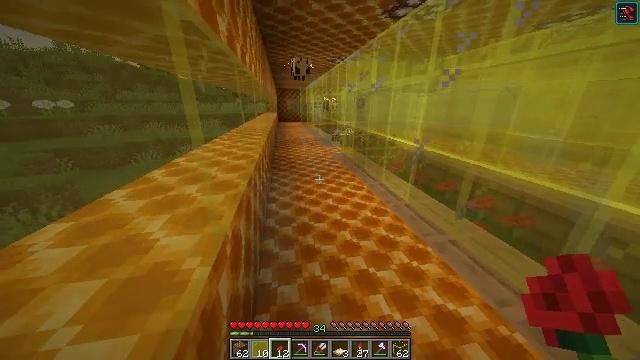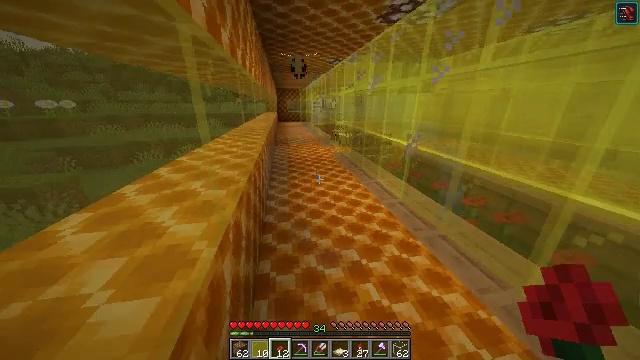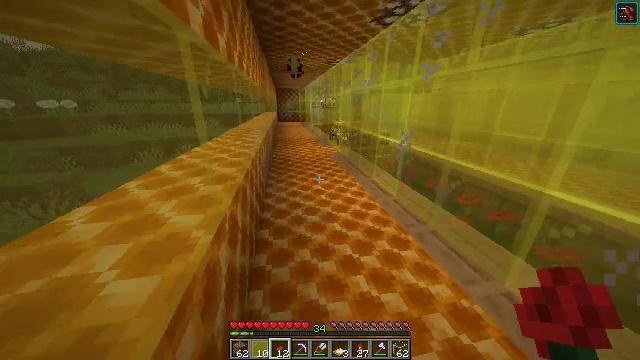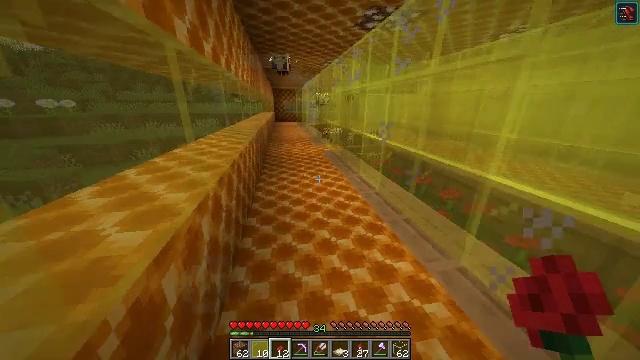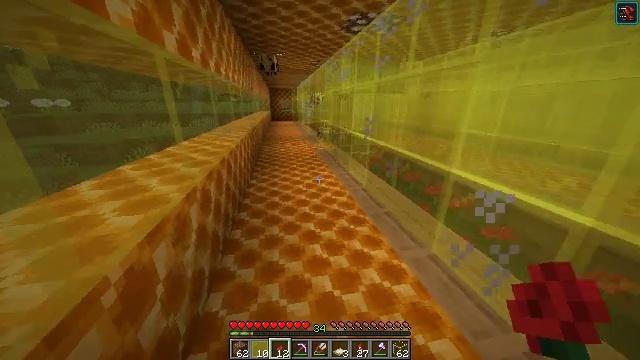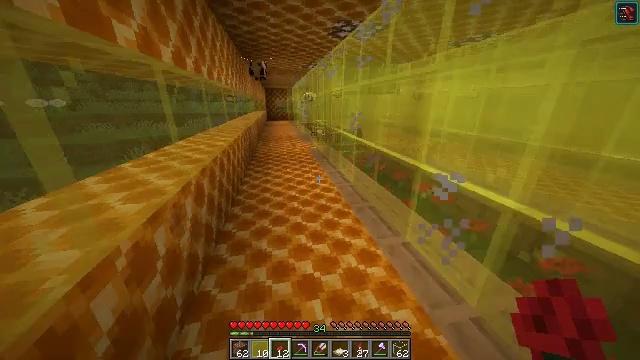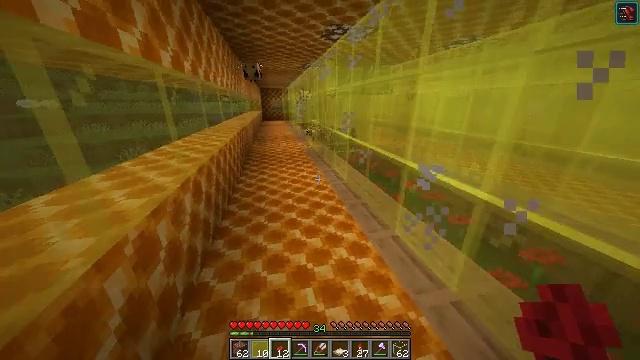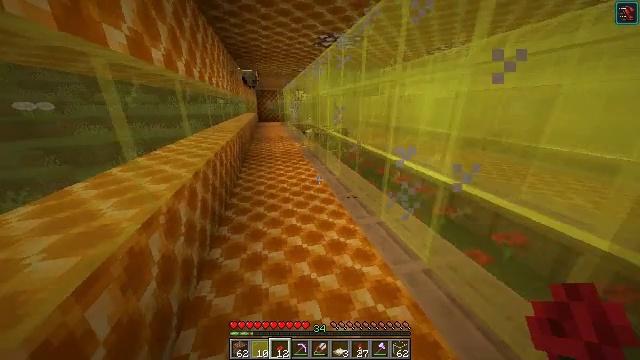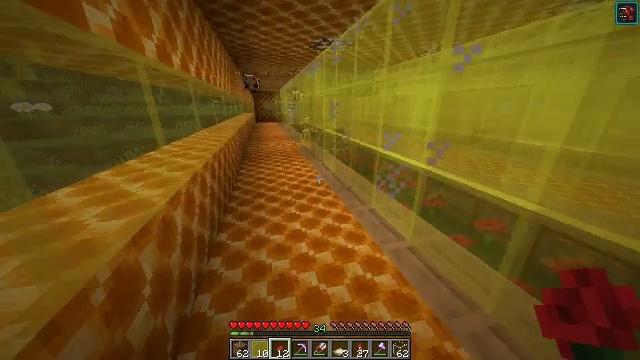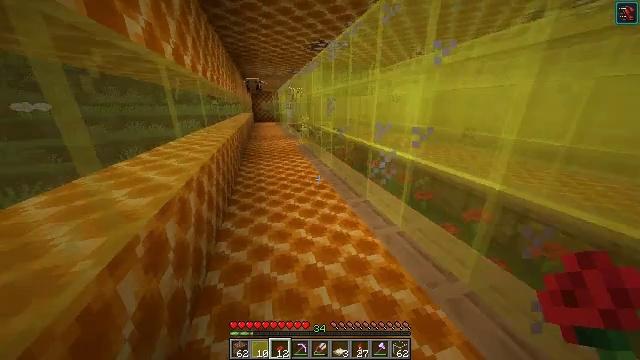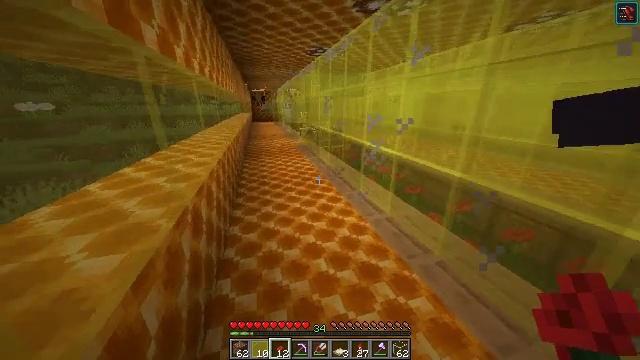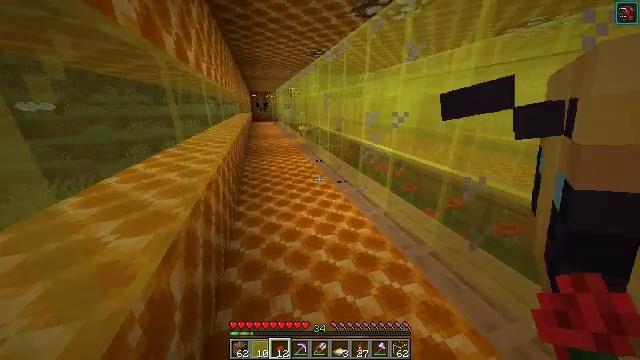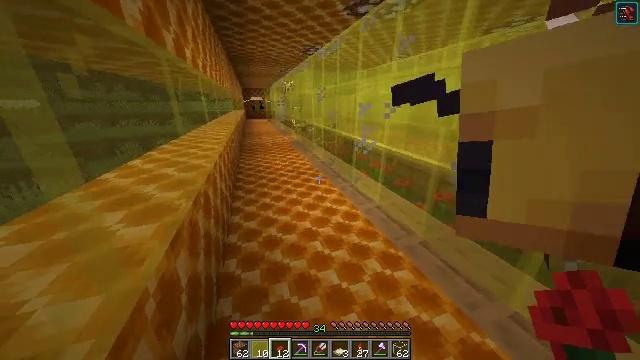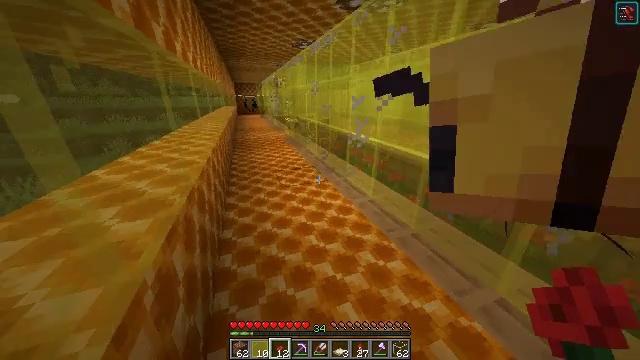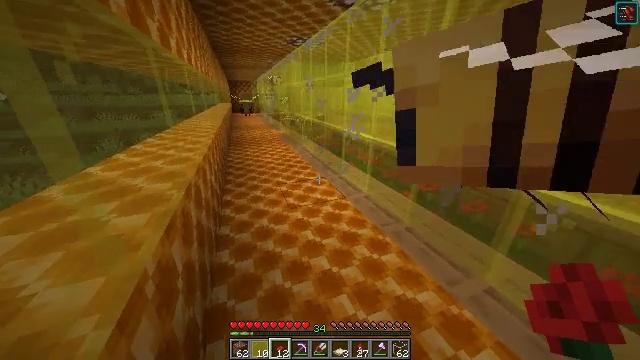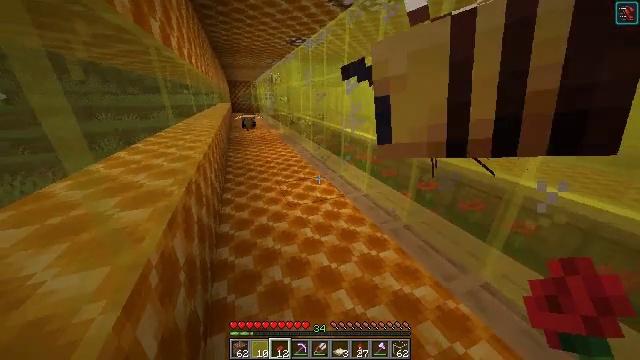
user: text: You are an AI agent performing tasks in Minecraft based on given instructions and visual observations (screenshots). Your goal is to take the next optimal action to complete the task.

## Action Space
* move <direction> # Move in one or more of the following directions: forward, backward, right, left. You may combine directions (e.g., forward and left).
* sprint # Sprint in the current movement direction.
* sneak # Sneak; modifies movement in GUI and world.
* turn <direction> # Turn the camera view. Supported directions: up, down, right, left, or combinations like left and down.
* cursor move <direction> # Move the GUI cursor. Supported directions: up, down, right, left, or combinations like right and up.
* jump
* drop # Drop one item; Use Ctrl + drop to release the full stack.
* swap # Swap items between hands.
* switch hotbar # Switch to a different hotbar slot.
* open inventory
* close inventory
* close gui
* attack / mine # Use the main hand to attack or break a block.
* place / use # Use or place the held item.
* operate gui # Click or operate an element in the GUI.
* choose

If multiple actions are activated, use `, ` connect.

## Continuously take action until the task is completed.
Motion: motion action
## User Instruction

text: Mine the yellow stained glass pane to remove it.
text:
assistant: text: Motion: move back and move right
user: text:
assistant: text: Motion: move back and move right
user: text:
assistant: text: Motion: move back and move right
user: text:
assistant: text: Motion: move back and move right
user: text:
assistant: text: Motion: move back
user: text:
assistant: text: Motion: move back, turn right
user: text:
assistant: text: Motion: move back, turn right
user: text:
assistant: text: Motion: move back
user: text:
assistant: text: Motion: move back
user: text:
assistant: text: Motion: move back
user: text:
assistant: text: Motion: no_op
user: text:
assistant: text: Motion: turn right
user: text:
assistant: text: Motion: turn right and down
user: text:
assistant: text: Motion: turn right
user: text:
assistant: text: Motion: no_op
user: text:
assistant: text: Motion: move back
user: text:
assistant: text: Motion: move back and move right
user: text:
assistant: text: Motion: move back and move right
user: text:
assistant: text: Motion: move back and move right
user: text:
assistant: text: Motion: move back and move right, turn left
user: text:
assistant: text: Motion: move back and move right, turn left
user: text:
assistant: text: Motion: turn left
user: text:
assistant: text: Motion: turn left
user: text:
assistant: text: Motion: turn left
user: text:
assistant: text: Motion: turn left and up
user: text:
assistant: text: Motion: turn left and up
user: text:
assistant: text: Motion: turn right
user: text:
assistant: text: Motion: no_op
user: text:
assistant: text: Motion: no_op
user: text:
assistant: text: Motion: no_op